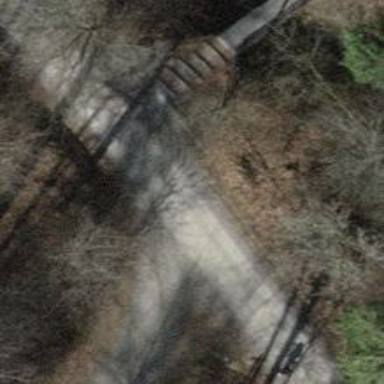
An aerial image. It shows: Path with fine gravel surface.